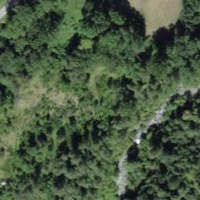
EUNIS habitat code: 41
Species observed at this site:
Neotinea ustulata